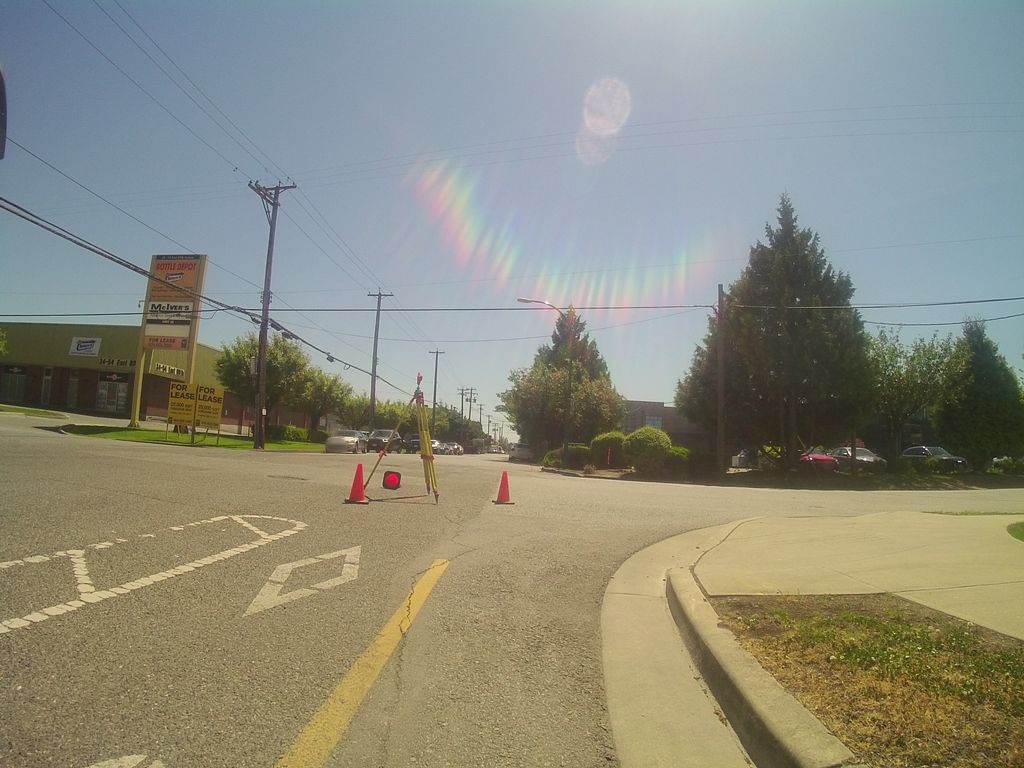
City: vancouver